Interaction volume radius: 10 \u00c5
Interaction volume height: 25 \u00c5
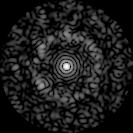
Disorder parameter: 0.769